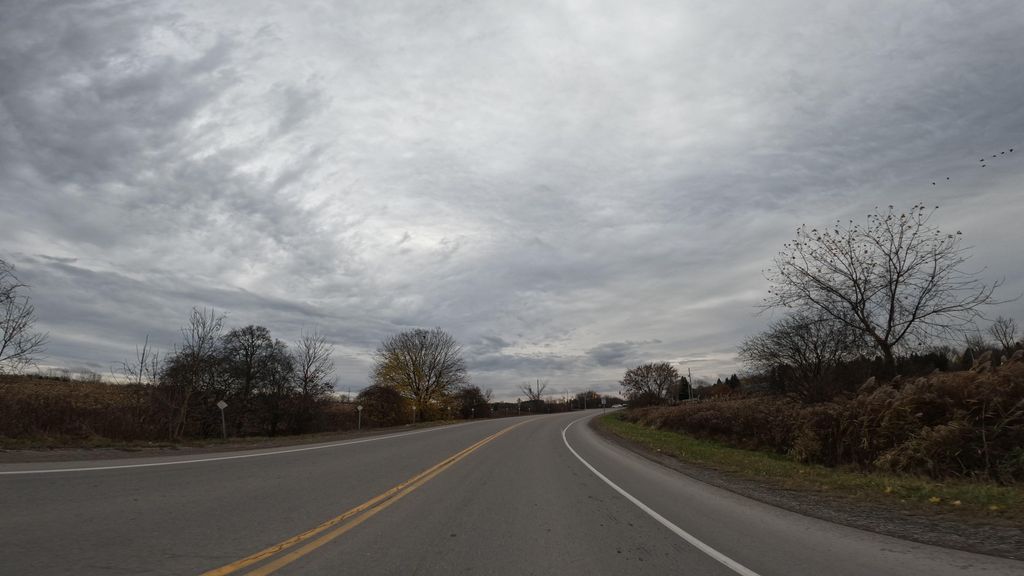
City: hamilton